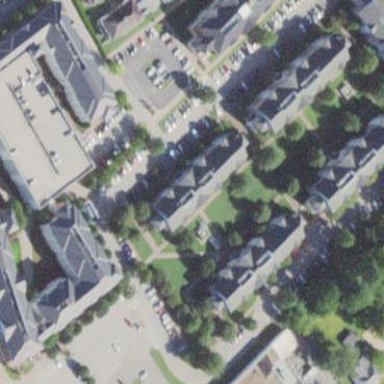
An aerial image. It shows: Dormitory building.